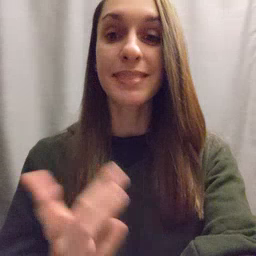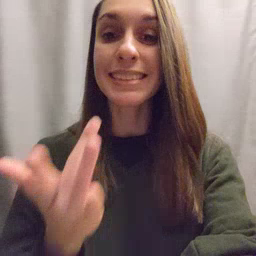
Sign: taste